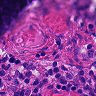
Metastatic tissue present: no